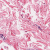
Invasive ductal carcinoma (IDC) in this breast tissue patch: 0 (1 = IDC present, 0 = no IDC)